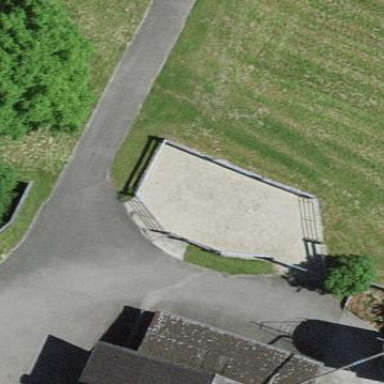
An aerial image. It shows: Equestrian pitch for leisure land use.